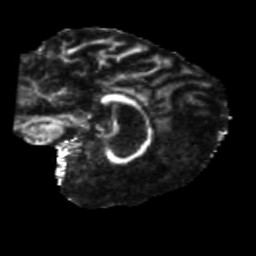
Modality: FA
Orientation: sagittal
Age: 68
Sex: male
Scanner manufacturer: siemens
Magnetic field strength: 3 T
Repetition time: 5.25 s
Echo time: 0.08 s